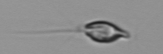
Label: Chrysochromulina